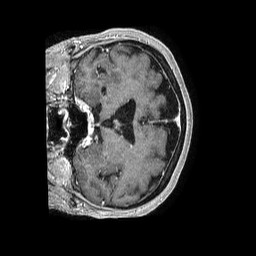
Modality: T1w
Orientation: coronal
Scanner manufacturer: philips
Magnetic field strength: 1.5 T
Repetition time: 0.007664 s
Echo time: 0.003488 s